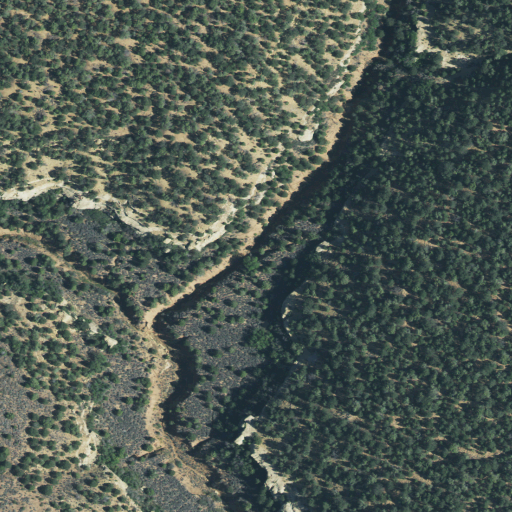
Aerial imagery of valley in Utah named Elbow Hollow containing evergreen forest and shrub